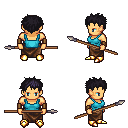
a pixel art fantasy rpg character, male body template, human, tanned skin, teal pirate shirt, robe skirt, raven bedhead hairstyle, leather bracers, gold boots, spear, four views (front, back, left, right), 2x2 character sprite sheet, small pixel art, hard edges, no anti-aliasing